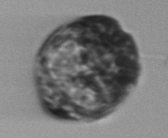
Label: Margalefidinium